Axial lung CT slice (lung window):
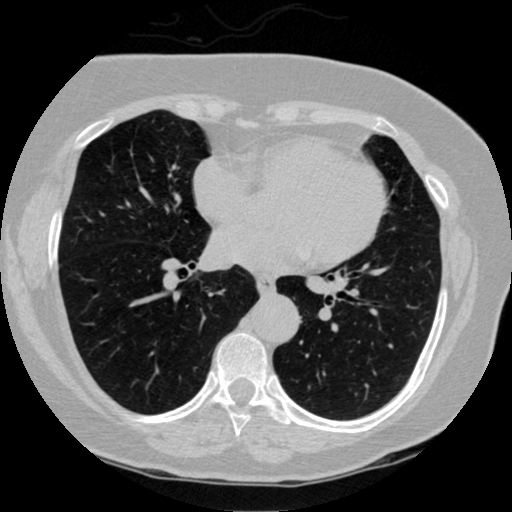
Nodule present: no